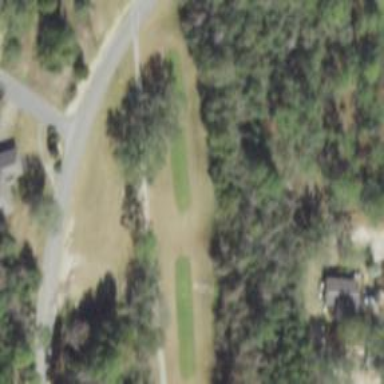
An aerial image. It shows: Path designated for golf carts.